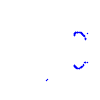
Particle: proton